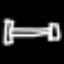
Label: bed